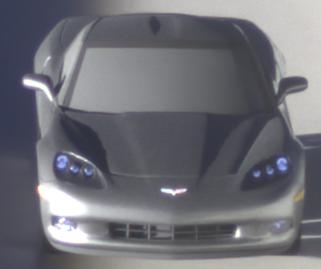
Make: Chevrolet
Model: Corvette Coupé
Detailed model: Corvette (C6) Coupé
Model produced from: 2005/02
Model produced until: 2008/03
Doors: 3
Color: gray
Road condition: dry road
Daytime: sunrise or sunset
Contrast: low contrast